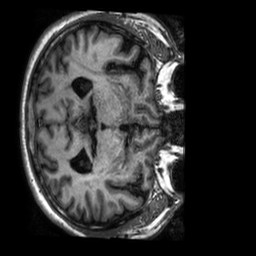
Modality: T1w
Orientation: axial
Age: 68
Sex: male
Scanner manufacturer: philips
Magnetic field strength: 1.5 T
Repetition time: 0.008001 s
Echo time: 0.003659 s